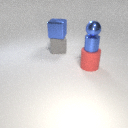
large red rubber cylinder to the right of large gray rubber cube